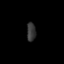
Tissue: lung
Cell type: Epithelial cells
Senescence score: 0.207
Nuclear area (px): 166
Mean DAPI intensity: 53.078